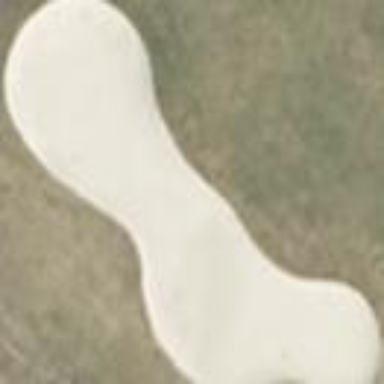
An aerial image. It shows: Bunker on golf course.